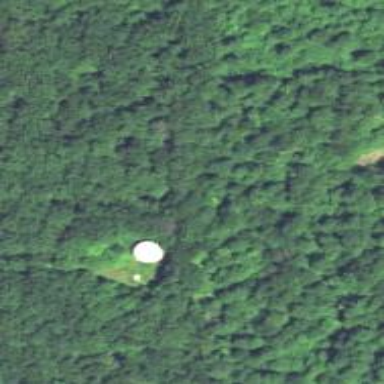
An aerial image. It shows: Water tower that is man-made.